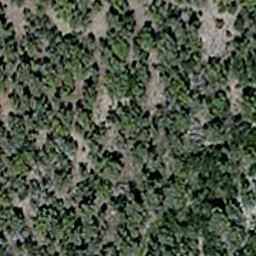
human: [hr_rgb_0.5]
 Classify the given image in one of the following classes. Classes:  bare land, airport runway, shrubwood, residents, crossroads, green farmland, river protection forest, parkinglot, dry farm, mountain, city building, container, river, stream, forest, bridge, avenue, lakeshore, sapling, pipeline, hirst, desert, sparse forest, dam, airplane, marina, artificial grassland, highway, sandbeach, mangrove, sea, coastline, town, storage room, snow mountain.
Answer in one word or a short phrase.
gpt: sparse forest